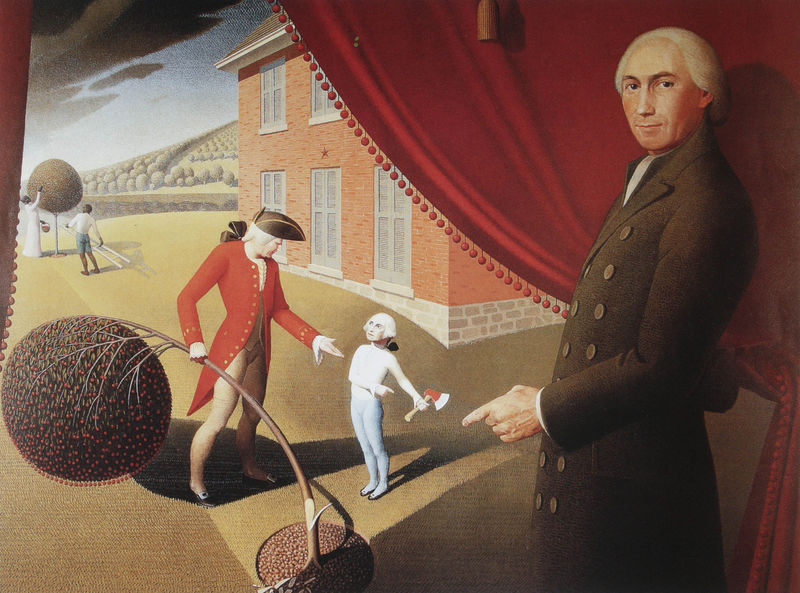
Titel: Parson Weem's Fable
Künstler: Grant Wood
Standort: Fort Worth (Texas)
Institution: Amon Carter Museum
Schlagwörter: baum, blau, gemälde, gewitter, hand, himmel, mann, schatten, wolken, bäume, landschaft, menschen, fenster, frau, hut, männer, schwarz, weiss, ausblick, blick, dach, gebäude, haus, park, rasen, rot, wiese, wolke, schleife, anzug, kragen, sockel, steine, herr, vorhang, felder, hügel, büsche, mantel, adel, kind, paar, schleifen, theater, wald, anhöhe, rund, garten, perücke, türen, schuhe, ernte, sprossenfenster, formen, klein, backstein, hof, amerika, arbeiter, leiter, wetter, frack, zeigefinger, glatt, junge, zeigen, knöpfe, surrealismus, kirschen, spiel, fugen, knabe, durchblick, stern, mauerwerk, militär, uniform, kugel, kugeln, dreispitz, allegorie, reduziert, vereinfacht, himme, gesims, landhaus, axt, fällen, gärtner, plantage, bommel, einblick, beil, schtten, orangerie, kirschbaum, englisch, kirsche, grotesk, kubisch, obstgarten, lehre, perrücke, tasseln, traufgesims, dunkle wolke, weisen, tassel, fruchtbaum, fund, washington, baumfällen, puderlocken, george washington, herr zeigen, lehrstück, fensterklappen, chadreispitz